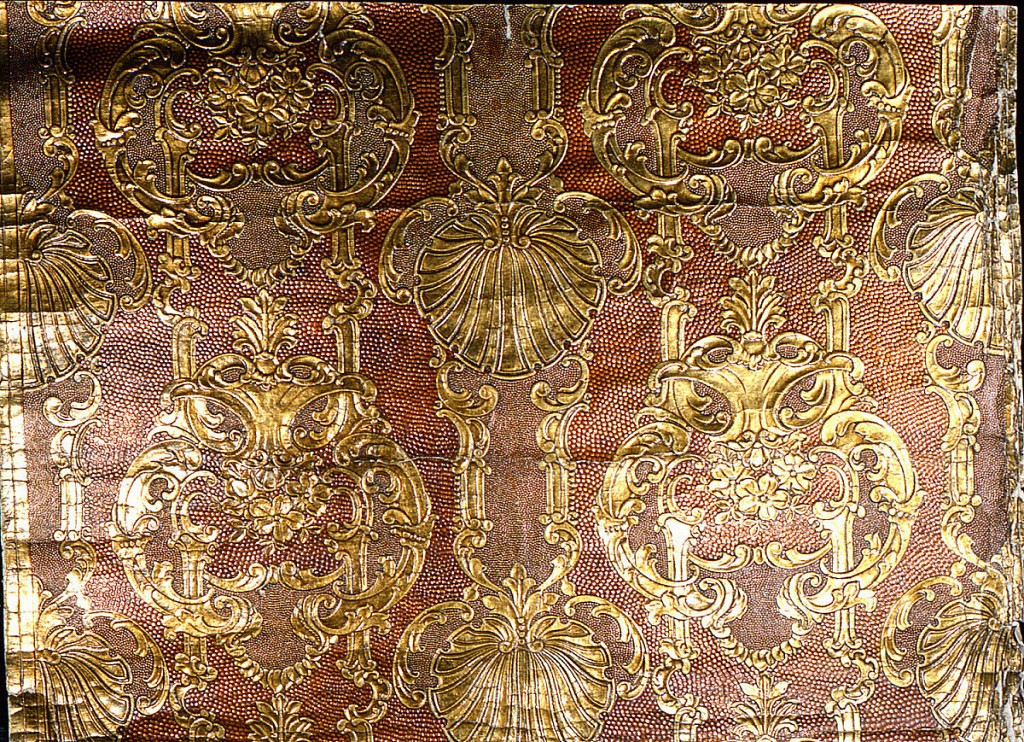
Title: Sidewall
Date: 1875–99
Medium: Block-printed paper, embossed
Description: Imitation leather. Embossed large-scale shell motifs on vertical striped bands alternating with vertical bands of cartouches enclosing bouquets of flowers; printed in metallic copper and gold.